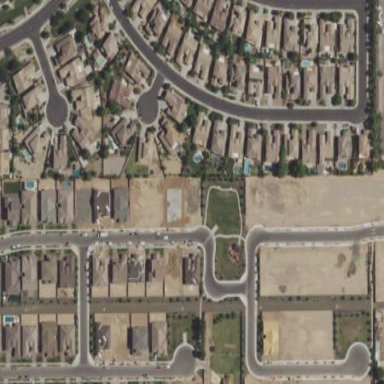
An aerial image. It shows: Residential neighbourhood.